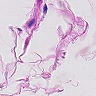
Metastatic tissue present: no